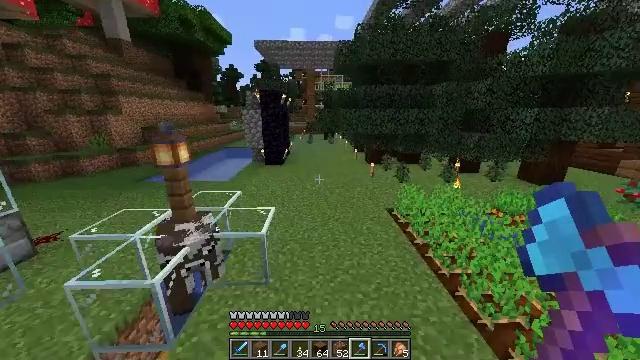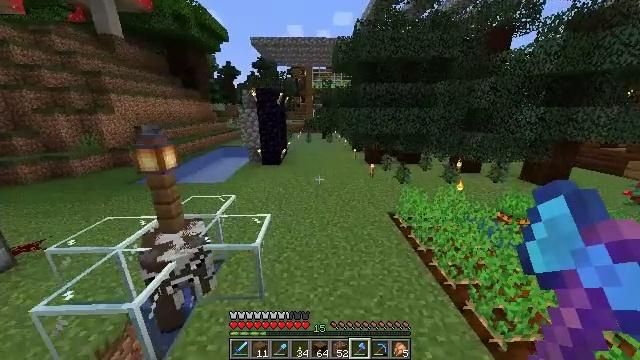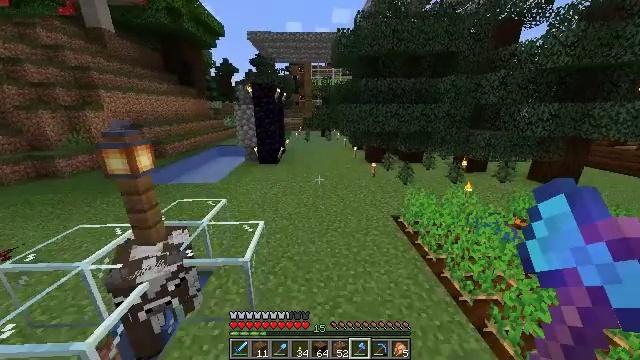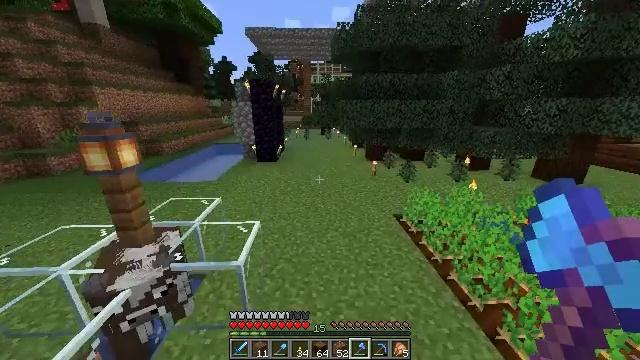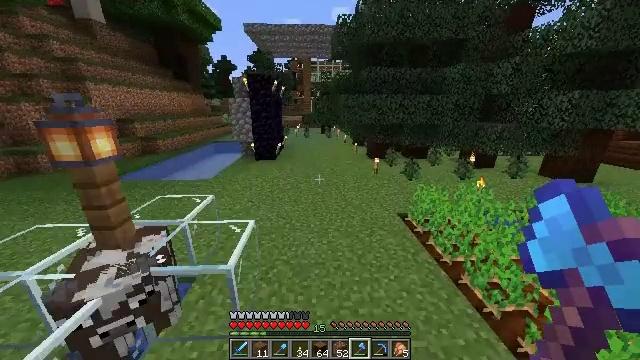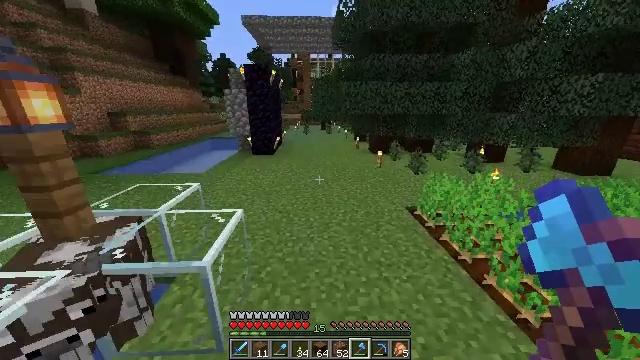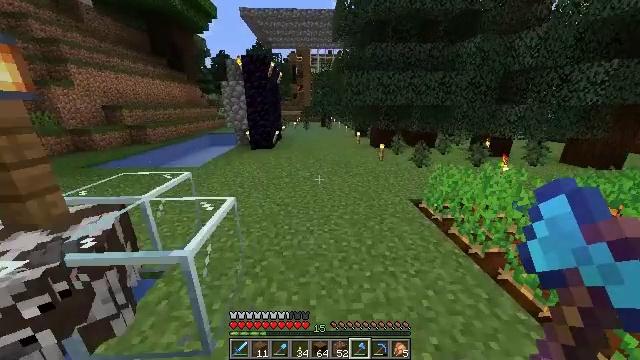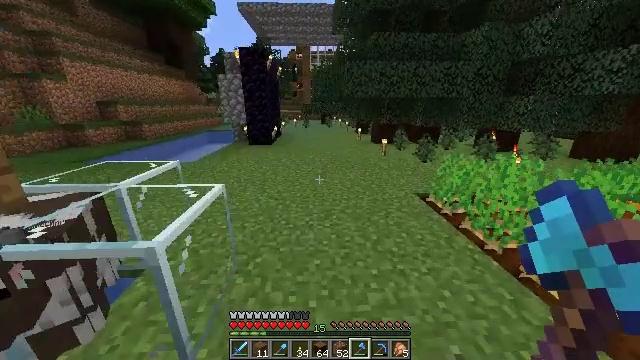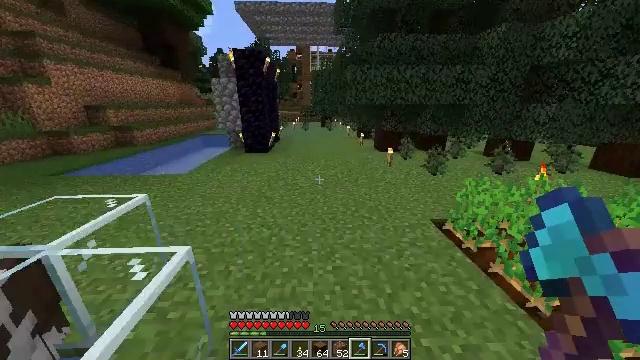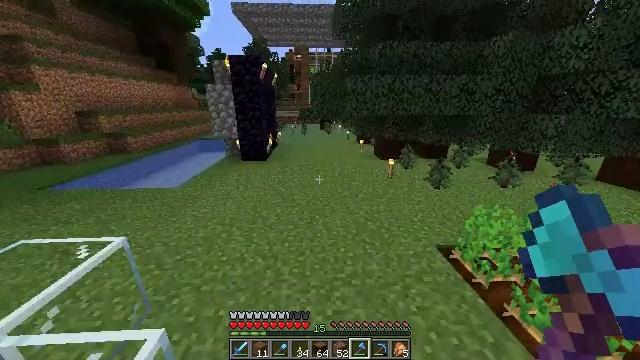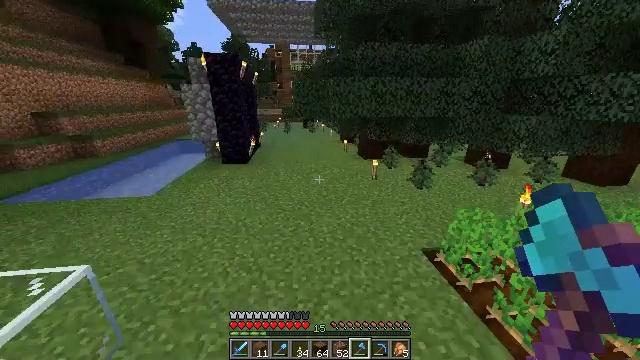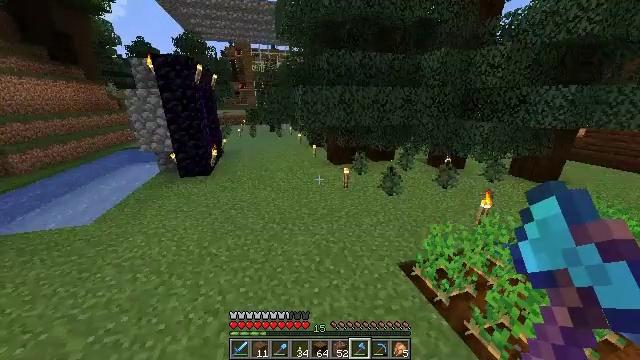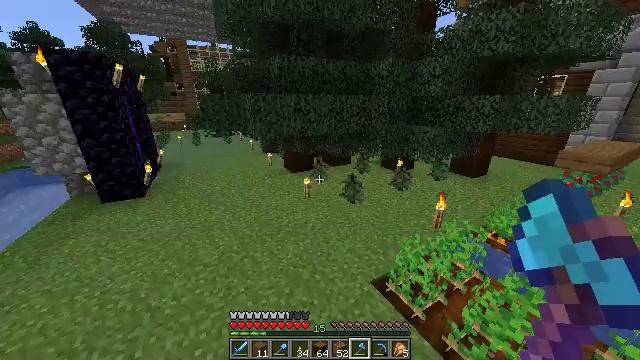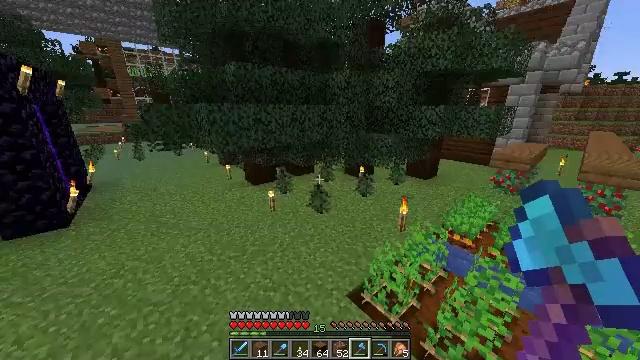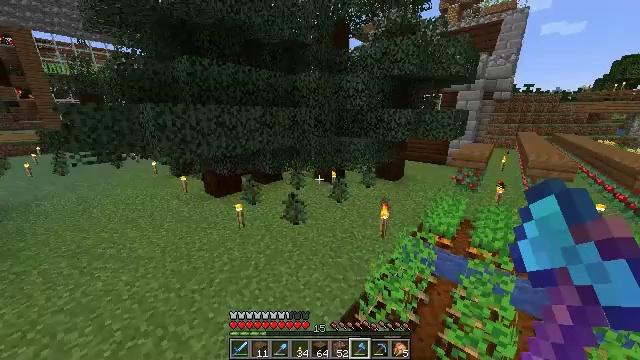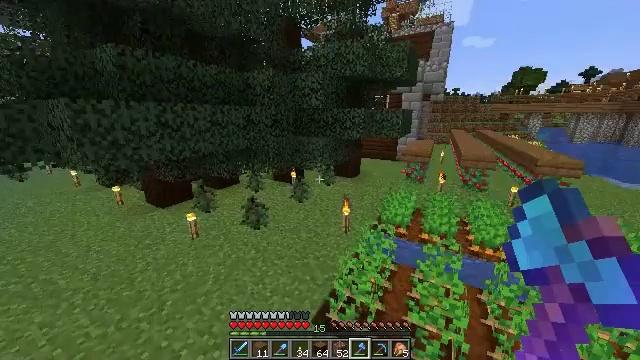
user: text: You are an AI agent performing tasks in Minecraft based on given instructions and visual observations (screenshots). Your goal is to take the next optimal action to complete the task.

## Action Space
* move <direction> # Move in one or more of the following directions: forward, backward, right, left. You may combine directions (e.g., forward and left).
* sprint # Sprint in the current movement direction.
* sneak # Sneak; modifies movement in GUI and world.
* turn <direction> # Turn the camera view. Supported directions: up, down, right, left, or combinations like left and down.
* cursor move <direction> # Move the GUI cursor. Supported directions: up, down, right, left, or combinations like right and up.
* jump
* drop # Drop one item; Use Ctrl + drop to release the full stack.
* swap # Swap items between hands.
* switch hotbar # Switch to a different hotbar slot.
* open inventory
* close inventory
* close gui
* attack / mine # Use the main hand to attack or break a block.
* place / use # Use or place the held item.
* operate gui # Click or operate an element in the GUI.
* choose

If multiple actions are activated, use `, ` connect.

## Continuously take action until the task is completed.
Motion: motion action
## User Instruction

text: Create a spruce pressure plate in the crafting table with spruce planks.
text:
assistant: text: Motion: move forward, jump
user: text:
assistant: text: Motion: move forward, jump
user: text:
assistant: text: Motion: move forward, jump
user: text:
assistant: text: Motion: move forward, jump
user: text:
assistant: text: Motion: move forward, sprint, jump
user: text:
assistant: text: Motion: move forward, sprint, jump
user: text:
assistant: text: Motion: move forward, sprint, jump
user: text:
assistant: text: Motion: move forward, sprint, jump
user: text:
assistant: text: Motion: move forward, jump
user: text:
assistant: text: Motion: move forward, turn right, jump
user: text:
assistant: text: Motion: move forward, turn right
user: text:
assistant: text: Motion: move forward, turn right
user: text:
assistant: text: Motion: move forward, turn right and up
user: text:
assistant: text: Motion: move forward, turn right and up
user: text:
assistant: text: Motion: move forward, turn right
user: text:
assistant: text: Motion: move forward, turn right and up
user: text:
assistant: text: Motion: move forward, turn right
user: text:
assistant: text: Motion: move forward
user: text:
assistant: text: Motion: move forward, sprint
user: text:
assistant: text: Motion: move forward, sprint
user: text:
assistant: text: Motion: move forward, sprint
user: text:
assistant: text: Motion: move forward
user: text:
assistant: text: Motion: move forward, turn right
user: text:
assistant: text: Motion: move forward, turn right
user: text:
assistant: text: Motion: move forward, sprint, turn right
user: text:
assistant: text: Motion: move forward, sprint, turn right
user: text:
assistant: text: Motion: move forward, sprint
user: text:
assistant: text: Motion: move forward, sprint
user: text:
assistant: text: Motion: move forward
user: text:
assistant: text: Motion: move forward